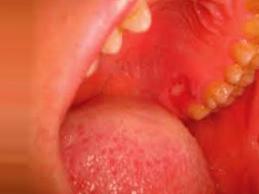
Condition: Mouth Ulcer